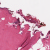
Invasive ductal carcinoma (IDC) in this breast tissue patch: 0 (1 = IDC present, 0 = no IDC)